Question: I have generated one FMU on Windows, and imported the FMU on Mac using Matlab Simulink, and got the following error. I searched for the problem and get some clues from the answer here
<URL>, it seems like FMU will be stored as different form when generated on Windows and Mac.
the question is: is it possible to generate a FMU on windows that still works on Mac.

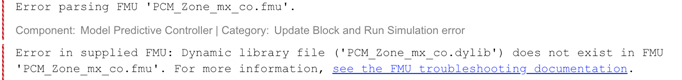
Answer: In order to compile for MacOS, you need the C headers for the MacOS platform. These are only available in XCode which only runs on MacOS and the headers themselves are not allowed to be redistributed.
As such, it's pretty hard to cross-compile for MacOS. You can install XCode on your Mac, move the required headers to your system and compile a Darwin toolchain on your Windows machine (I believe), but it's very error-prone and annoying to update for newer MacOS versions.
The easiest way would be to run MacOS and cross-compile Windows+Linux binaries since these platforms are less closed.
Or like @matth commented, generate a source-code FMU and compile that using the native toolchain on any platform you need.